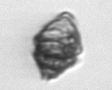
Label: Kryptoperidinium_triquetrum